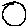
Label: circle